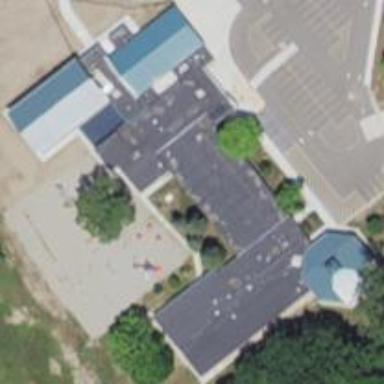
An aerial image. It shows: School building.